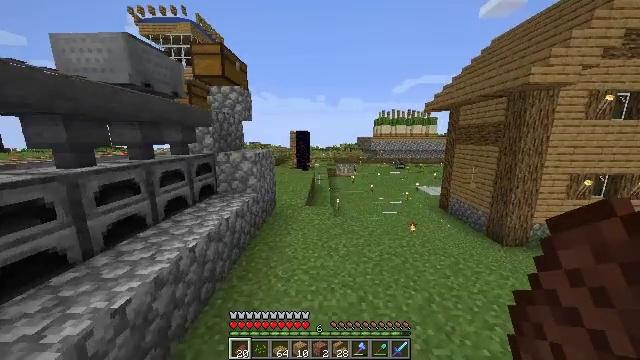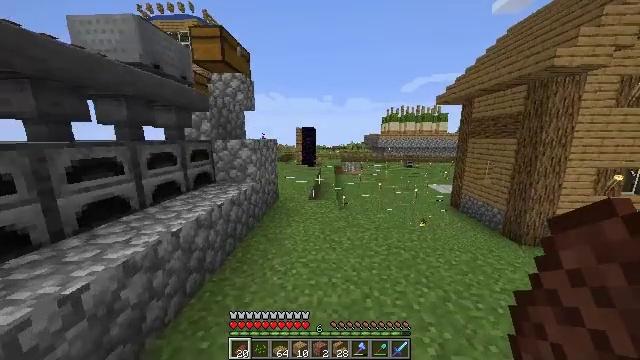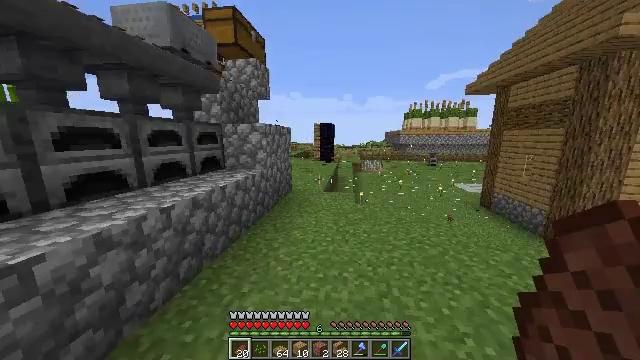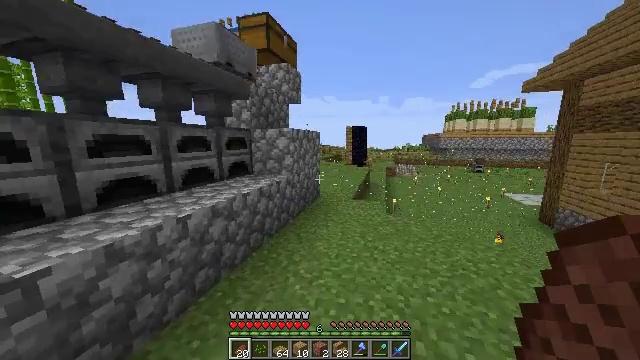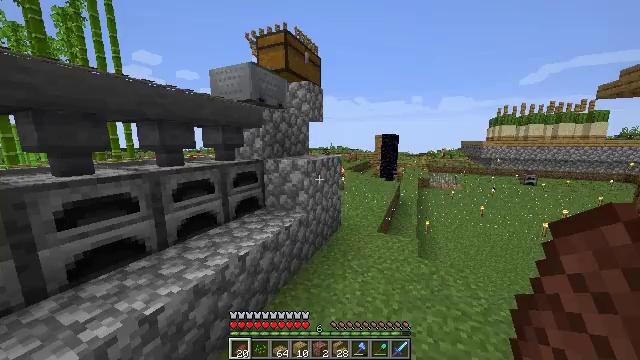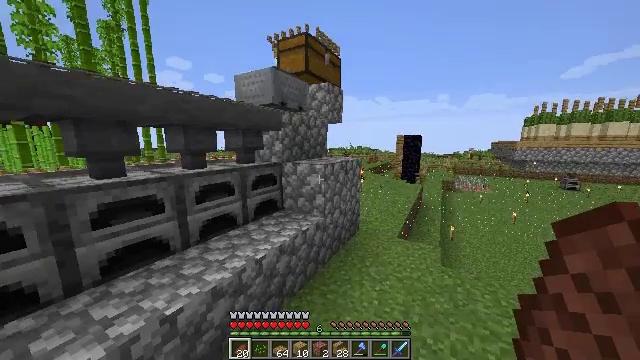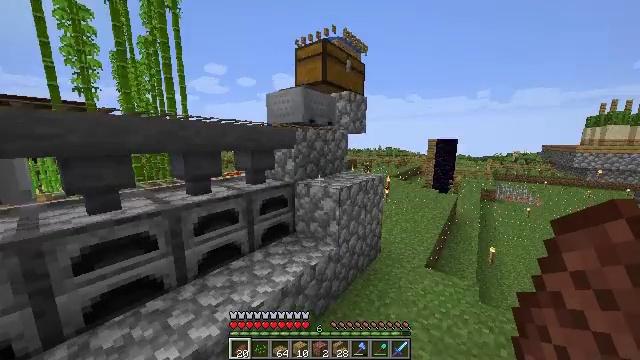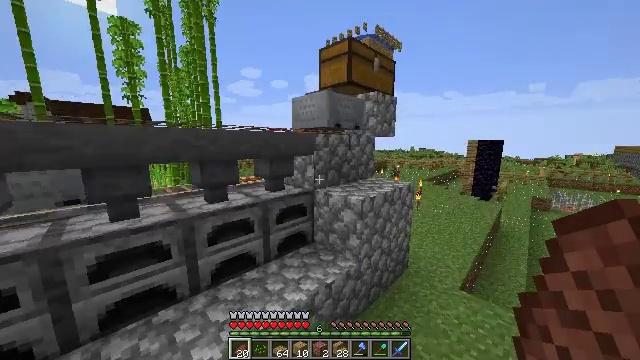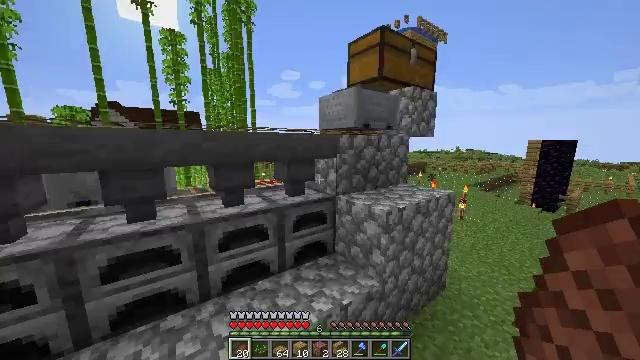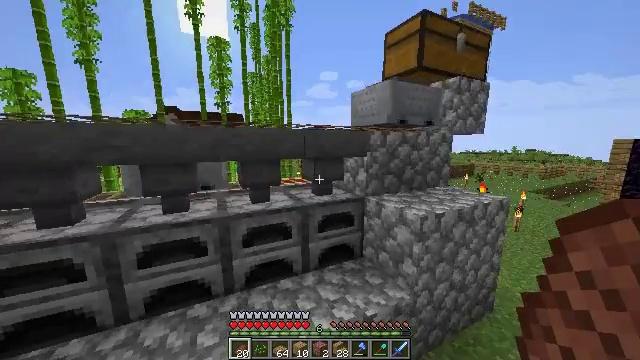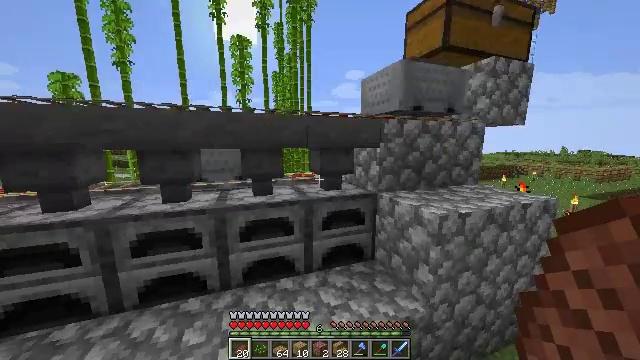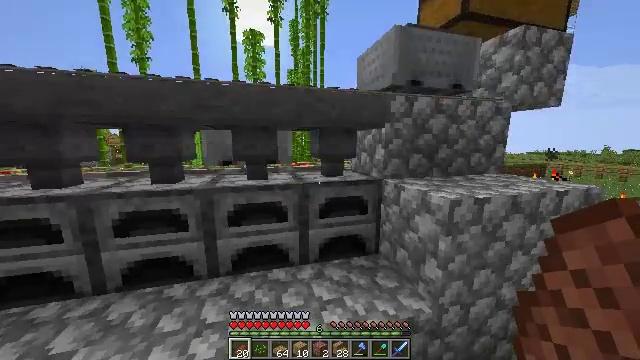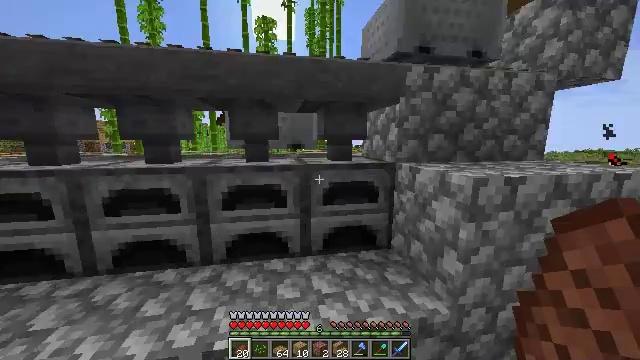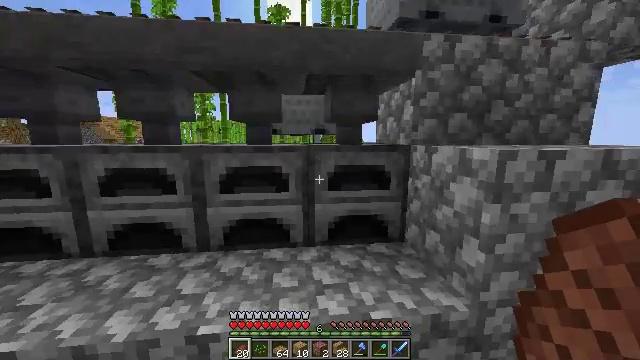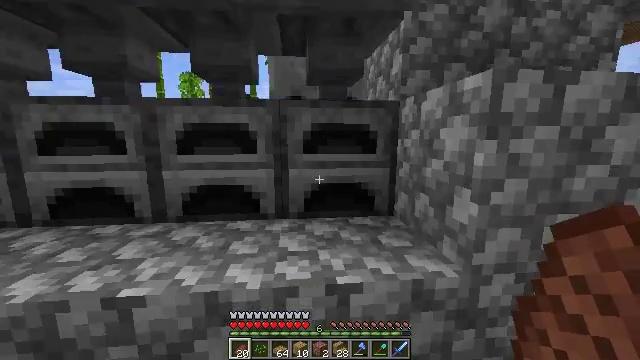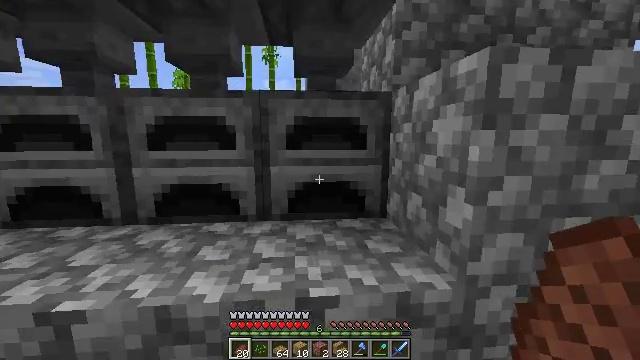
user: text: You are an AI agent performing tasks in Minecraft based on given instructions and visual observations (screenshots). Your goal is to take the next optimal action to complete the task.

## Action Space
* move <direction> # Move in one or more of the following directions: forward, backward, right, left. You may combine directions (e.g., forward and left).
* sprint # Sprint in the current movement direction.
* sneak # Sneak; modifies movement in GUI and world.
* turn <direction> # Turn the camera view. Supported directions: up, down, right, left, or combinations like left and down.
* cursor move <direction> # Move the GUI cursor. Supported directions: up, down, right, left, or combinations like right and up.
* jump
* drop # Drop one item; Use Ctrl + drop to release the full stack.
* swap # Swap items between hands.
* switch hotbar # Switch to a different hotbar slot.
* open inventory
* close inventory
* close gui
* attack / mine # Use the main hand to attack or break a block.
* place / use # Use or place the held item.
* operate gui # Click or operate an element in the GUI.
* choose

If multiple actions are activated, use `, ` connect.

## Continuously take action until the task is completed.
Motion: motion action
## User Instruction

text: Turn clay into a brick by smelting it.
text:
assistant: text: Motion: move forward, sprint, turn left, jump
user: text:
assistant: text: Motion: move forward, sprint, turn left, jump
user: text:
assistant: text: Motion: move forward, sprint, turn left, jump
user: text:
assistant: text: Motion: move forward, turn left, jump
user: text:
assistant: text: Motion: move forward, turn left, jump
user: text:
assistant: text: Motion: move forward, turn left, jump
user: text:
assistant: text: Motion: move forward, turn left
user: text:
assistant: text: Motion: move forward, turn left
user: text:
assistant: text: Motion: move forward, turn left
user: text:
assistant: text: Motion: move forward, turn left
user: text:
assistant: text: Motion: turn left
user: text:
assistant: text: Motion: turn left
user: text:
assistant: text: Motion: turn left
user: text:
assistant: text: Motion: no_op
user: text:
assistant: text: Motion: move left
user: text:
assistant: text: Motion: move left
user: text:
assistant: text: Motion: move left, turn up
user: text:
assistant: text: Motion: turn up
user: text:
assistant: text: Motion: turn right
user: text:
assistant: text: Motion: turn right
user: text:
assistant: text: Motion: use / place
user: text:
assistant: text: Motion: use / place
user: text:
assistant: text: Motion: use / place
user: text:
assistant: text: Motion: no_op
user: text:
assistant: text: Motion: no_op
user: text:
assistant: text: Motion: no_op
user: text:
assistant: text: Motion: no_op
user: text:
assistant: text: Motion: cursor move right
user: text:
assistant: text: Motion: cursor move right
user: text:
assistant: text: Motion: cursor move right